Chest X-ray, AP view. Patient: 52 years old, sex F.
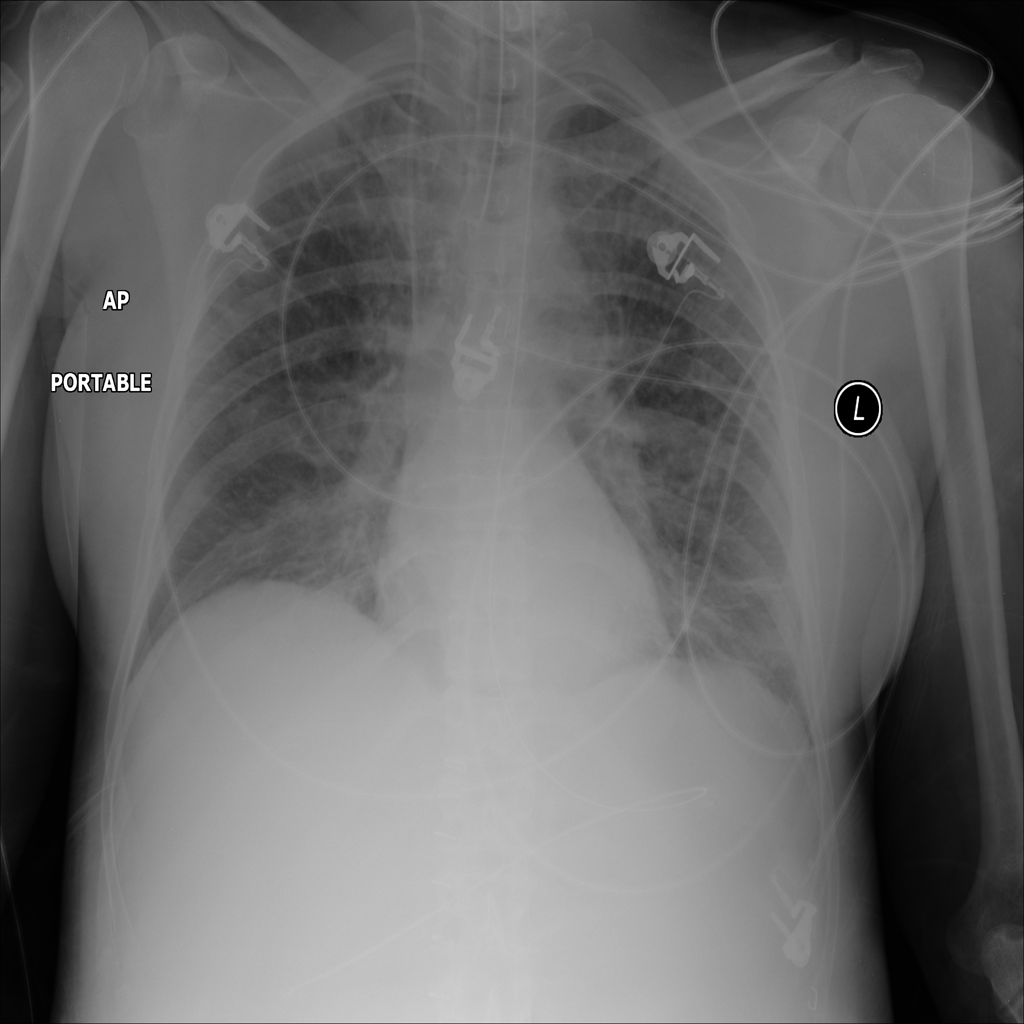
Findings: Atelectasis, Infiltration